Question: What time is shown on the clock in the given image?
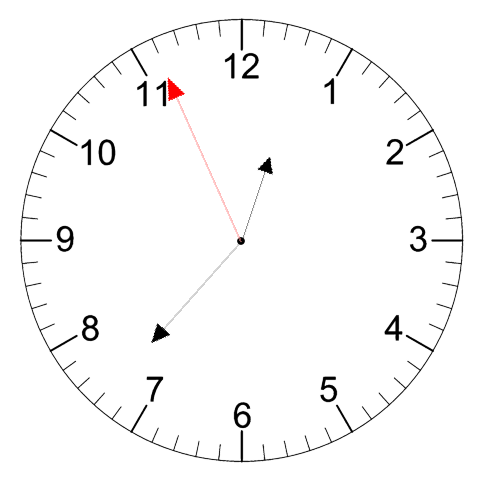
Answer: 12:36:56